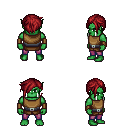
a pixel art fantasy rpg character, male body template, orc, green skin, leather chest armor, magenta pants, brunette pixie cut hairstyle, leather bracers, four views (front, back, left, right), 2x2 character sprite sheet, small pixel art, hard edges, no anti-aliasing